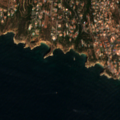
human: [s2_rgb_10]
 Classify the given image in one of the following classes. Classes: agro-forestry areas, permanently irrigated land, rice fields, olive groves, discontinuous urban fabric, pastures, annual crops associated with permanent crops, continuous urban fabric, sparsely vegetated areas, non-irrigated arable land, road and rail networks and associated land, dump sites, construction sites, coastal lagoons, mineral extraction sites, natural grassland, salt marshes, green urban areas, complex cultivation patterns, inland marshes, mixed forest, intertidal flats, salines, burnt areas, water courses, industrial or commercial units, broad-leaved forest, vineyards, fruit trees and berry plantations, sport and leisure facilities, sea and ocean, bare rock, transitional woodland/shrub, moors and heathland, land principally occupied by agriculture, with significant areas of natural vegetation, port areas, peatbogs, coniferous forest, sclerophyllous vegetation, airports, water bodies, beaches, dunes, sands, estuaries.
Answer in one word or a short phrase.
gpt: sport and leisure facilities, sclerophyllous vegetation, sea and ocean